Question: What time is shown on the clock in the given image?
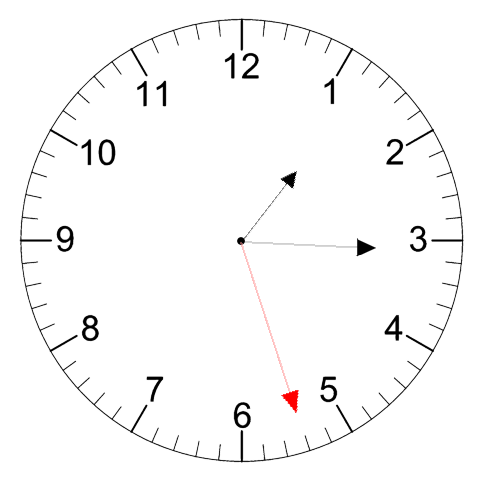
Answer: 01:15:27